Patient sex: M
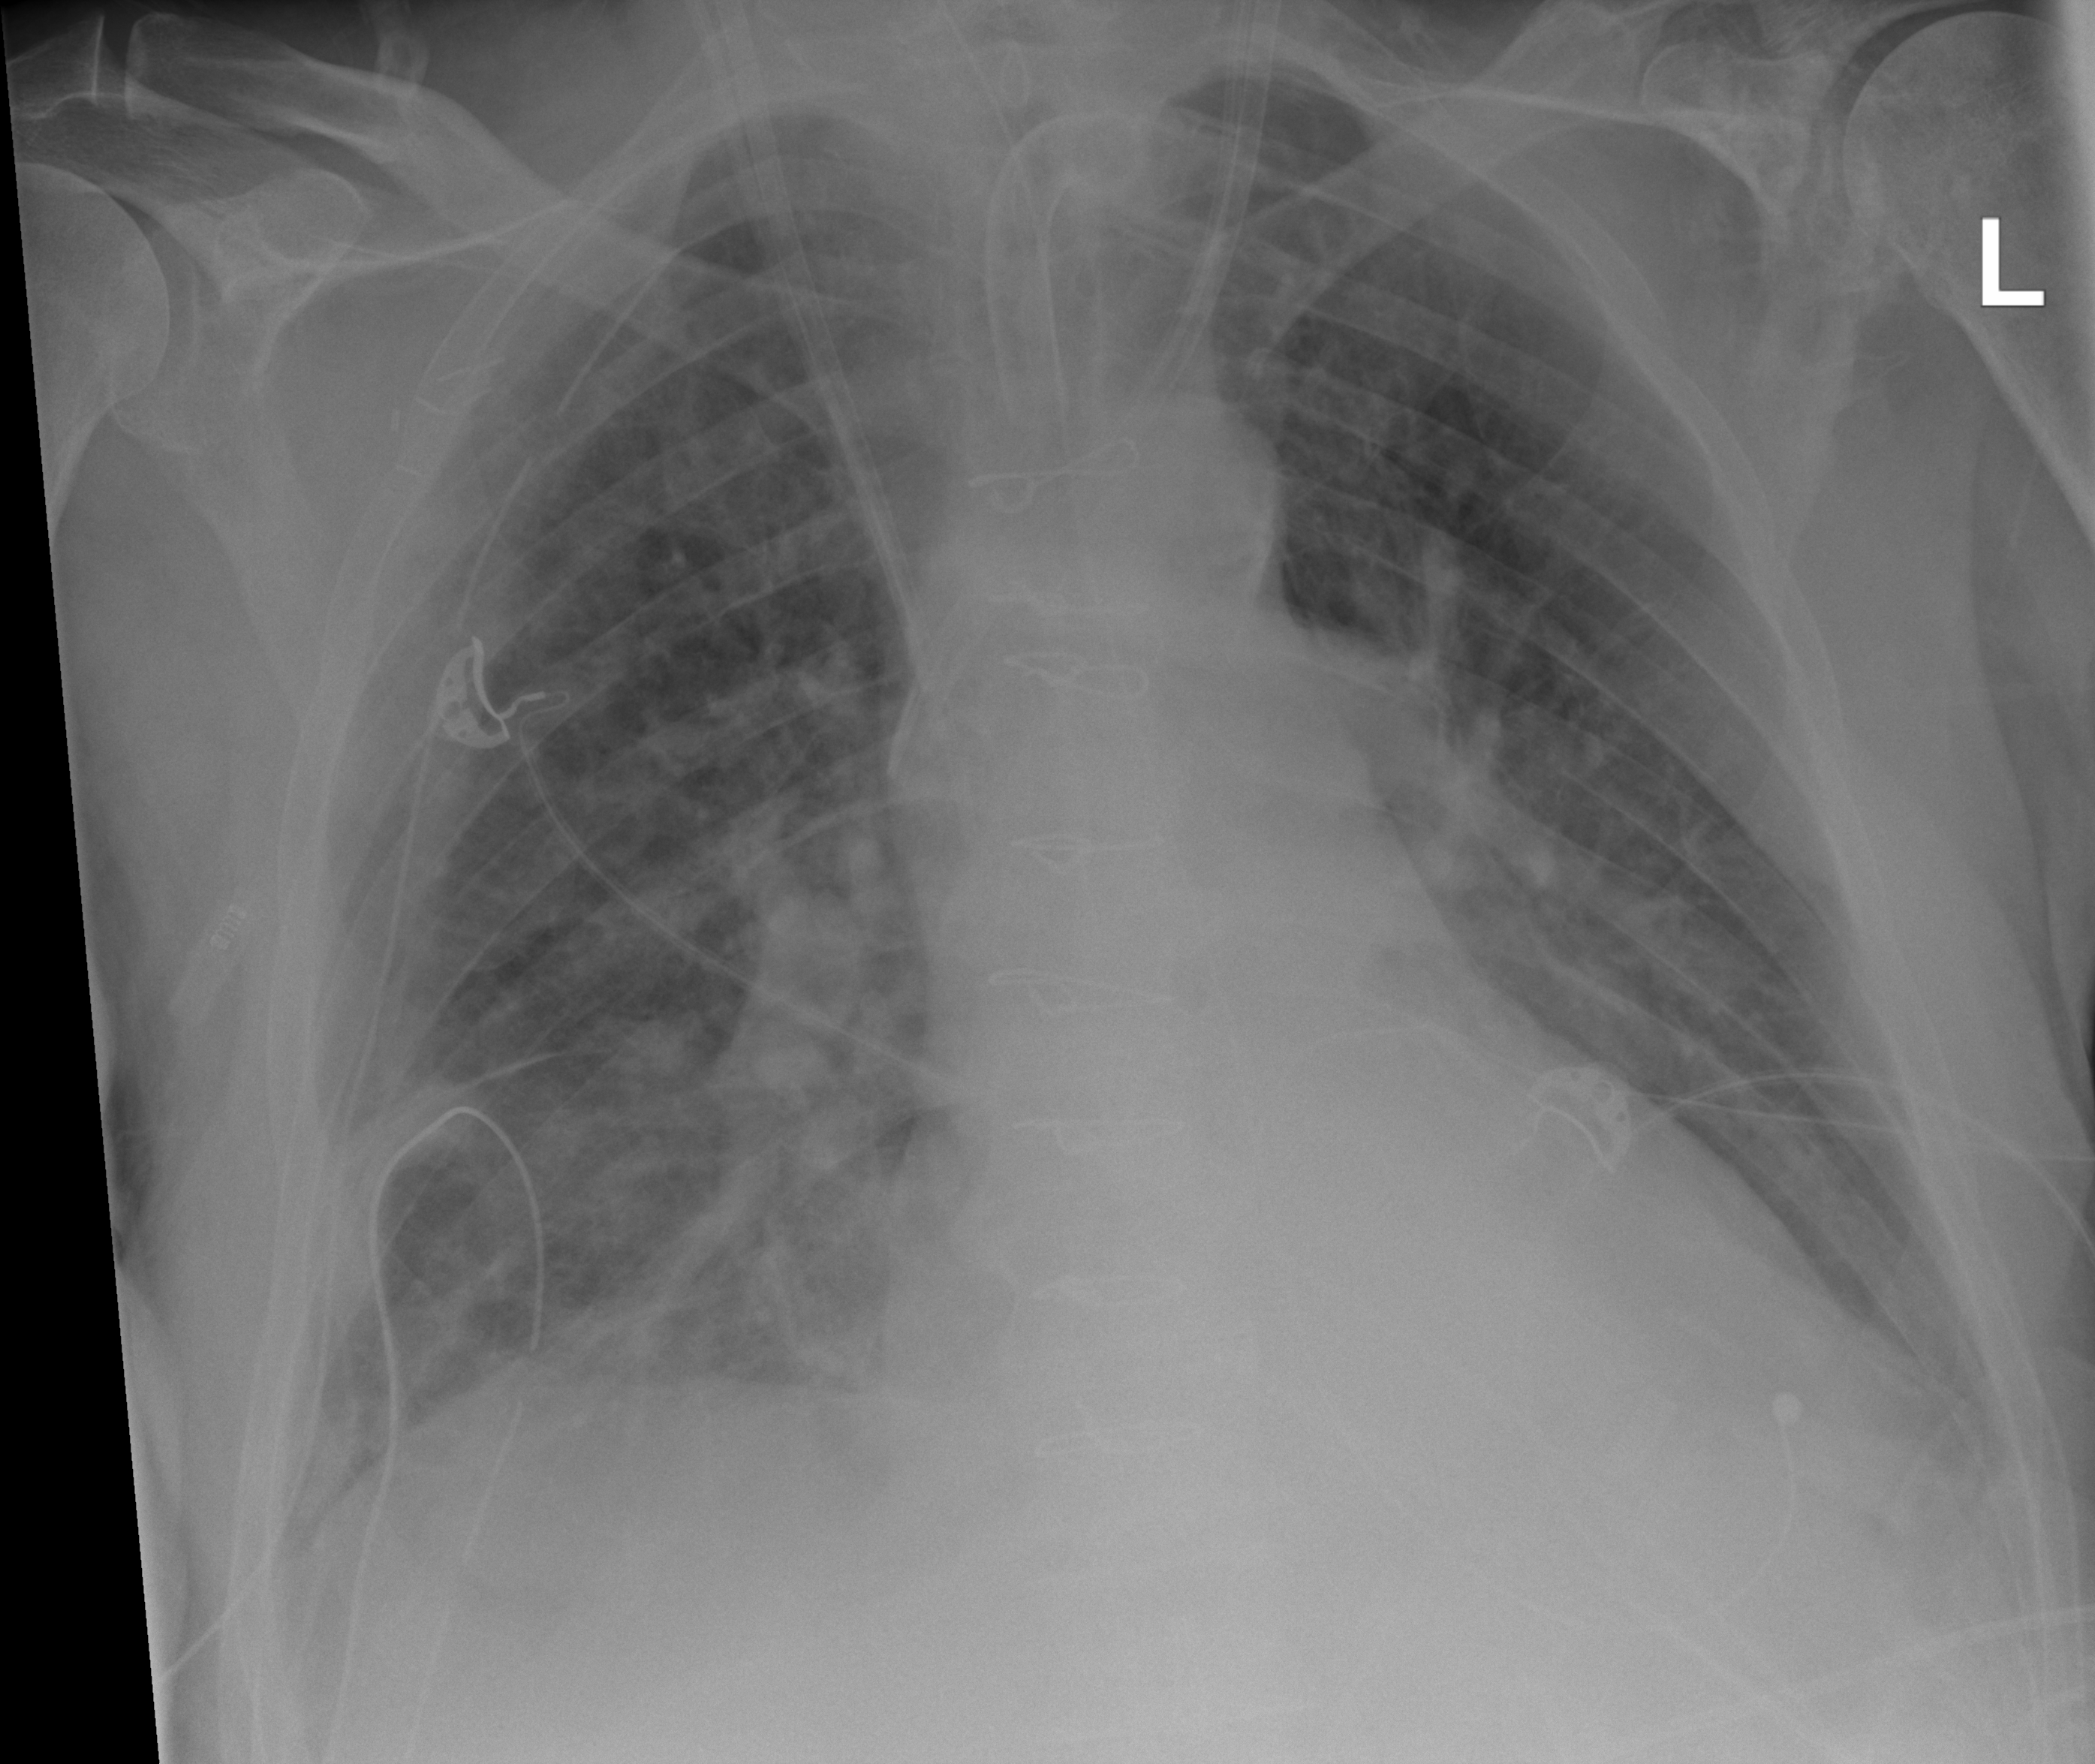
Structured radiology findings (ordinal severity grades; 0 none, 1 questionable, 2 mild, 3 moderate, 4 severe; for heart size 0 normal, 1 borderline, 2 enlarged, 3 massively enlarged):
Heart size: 2
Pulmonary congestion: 2
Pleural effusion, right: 2
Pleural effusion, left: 2
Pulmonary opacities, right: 2
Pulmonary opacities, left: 2
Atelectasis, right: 3
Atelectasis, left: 2